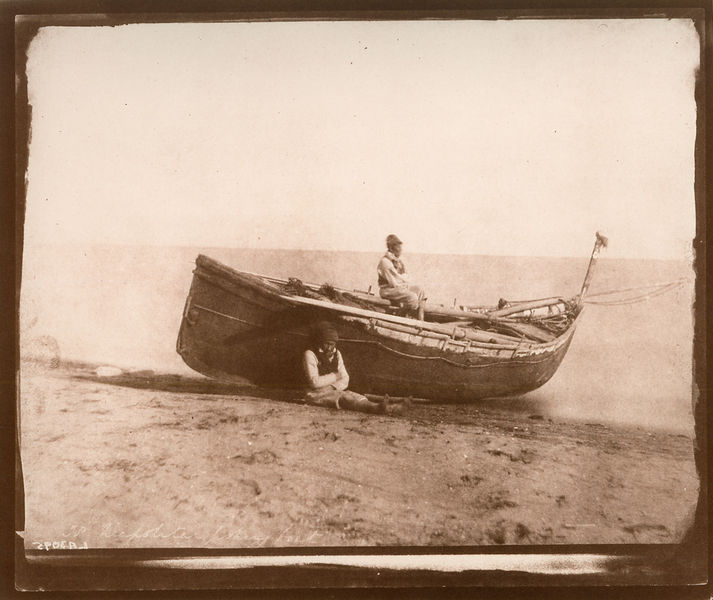
Titel: Fischerboot aus Neapel (Barca de pesca napoletana)
Schlagwörter: himmel, meer, wasser, menschen, sand, see, sitzen, ufer, licht, männer, bild, horizont, weite, einsam, arbeit, boot, ruder, schiff, segel, strand, fischer, leine, mast, spuren, pause, rast, sepia, schiffbruch, foto, fotografie, photographie, fischerboot, schwarzweiß, männder, fotographie, handschrift, fische, angeln, photografie, fischerhut, menschen#